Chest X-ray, AP view. Patient: 58 years old, sex M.
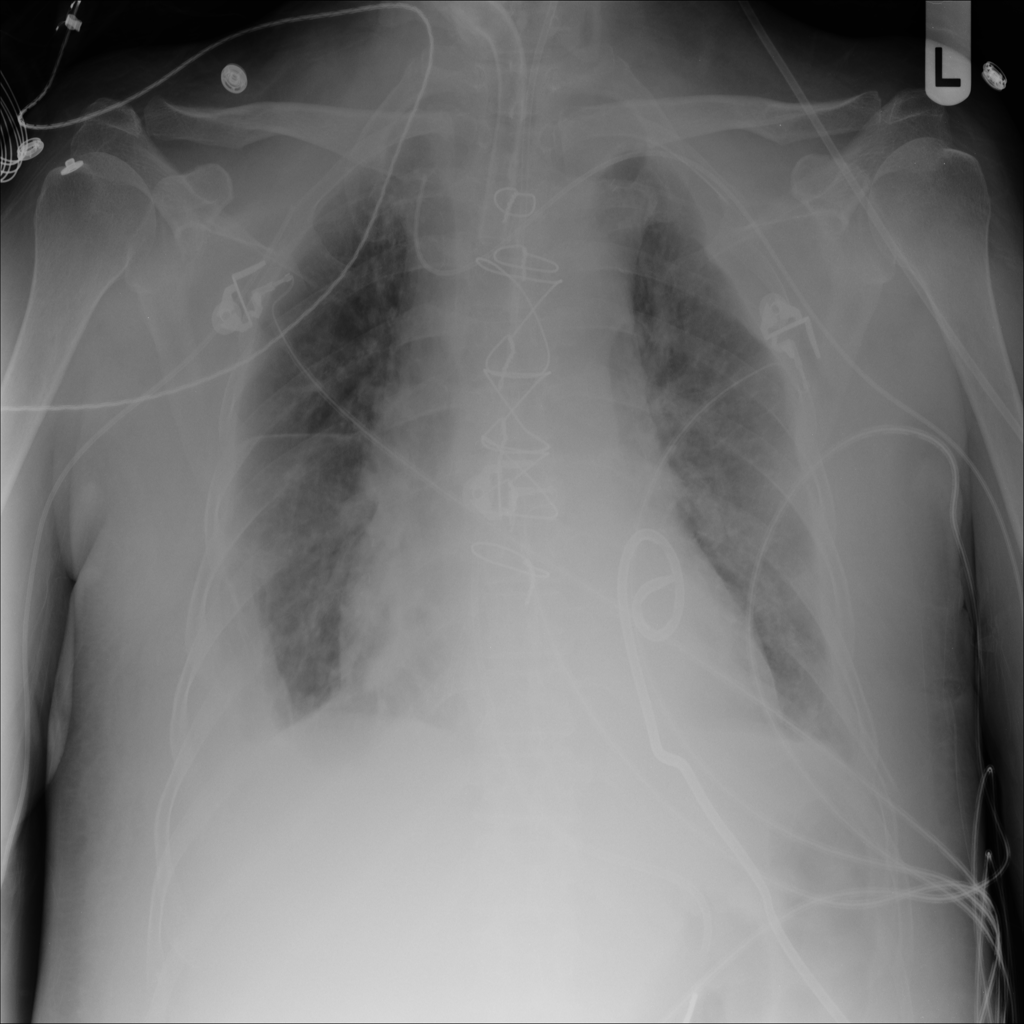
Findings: Effusion